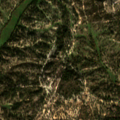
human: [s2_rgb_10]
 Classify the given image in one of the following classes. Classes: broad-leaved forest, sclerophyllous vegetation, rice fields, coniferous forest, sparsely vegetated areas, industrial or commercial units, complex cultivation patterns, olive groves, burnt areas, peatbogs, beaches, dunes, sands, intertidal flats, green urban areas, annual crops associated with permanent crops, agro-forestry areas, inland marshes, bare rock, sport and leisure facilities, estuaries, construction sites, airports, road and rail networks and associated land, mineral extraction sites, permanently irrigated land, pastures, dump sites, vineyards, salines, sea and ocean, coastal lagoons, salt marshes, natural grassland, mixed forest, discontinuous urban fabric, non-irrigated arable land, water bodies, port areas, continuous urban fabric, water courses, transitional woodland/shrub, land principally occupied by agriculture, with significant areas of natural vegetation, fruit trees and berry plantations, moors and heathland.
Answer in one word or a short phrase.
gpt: pastures, broad-leaved forest, transitional woodland/shrub